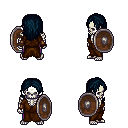
a pixel art fantasy rpg character, male body template, skeleton, brown robe, magenta pants, raven long hairstyle, cloth bracers, shield, four views (front, back, left, right), 2x2 character sprite sheet, small pixel art, hard edges, no anti-aliasing